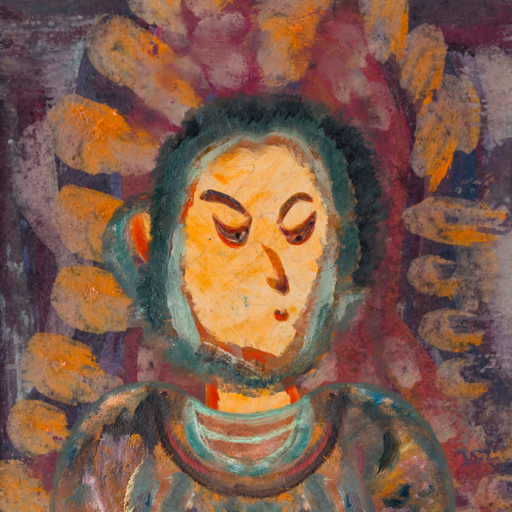
Background: Doll, Head And Neck Side: Experience, Face Side: Hypocrite, Bust: Boggyland, Hair Side: Boggyland, Head Accessory: Blank, Second Necklace: Blank, Necklace: Blank, Baby: Blank